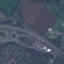
Land use / land cover class: Highway